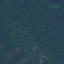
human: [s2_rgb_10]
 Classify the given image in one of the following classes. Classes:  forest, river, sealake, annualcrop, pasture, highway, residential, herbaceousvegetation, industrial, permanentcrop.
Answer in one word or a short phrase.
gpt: Forest